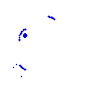
Particle: pion